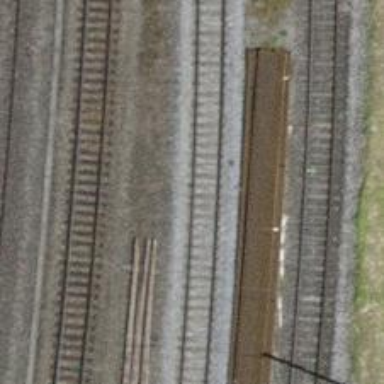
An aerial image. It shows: Rail yard with electrified contact lines for railway operations.